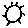
Label: sun